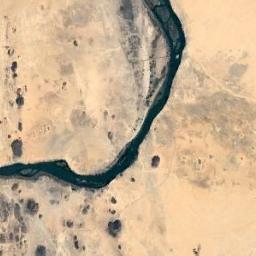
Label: river